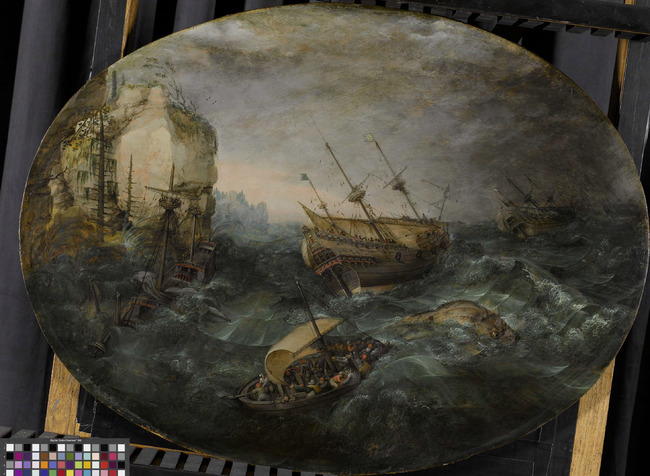
Title: Schipbreuk van verscheidene schepen op een rotsachtige kust
Artist: Adam Willaerts
Earliest date: 1614
Latest date: 1614
Genre: painting
Iconography: Walvis
Keywords: marine (genre), shipwreck, whale, rocky landscape